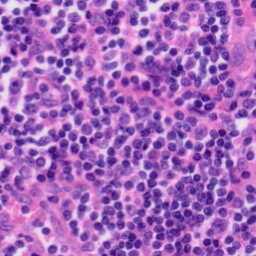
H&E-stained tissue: Tonsil